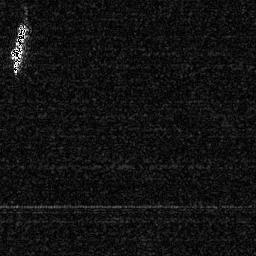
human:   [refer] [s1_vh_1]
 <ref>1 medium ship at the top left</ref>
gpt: <box>[[3, 7, 10, 30, 0]]</box>